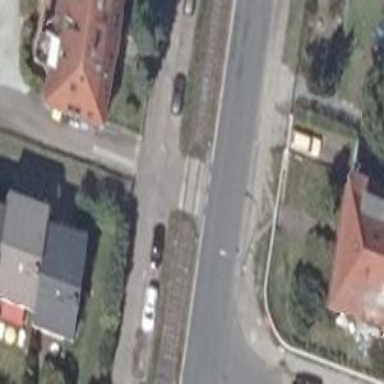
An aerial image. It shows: Asphalt road in living street.